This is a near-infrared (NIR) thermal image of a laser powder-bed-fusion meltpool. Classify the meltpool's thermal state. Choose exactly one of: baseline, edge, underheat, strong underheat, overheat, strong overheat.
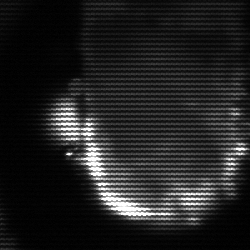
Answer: baseline